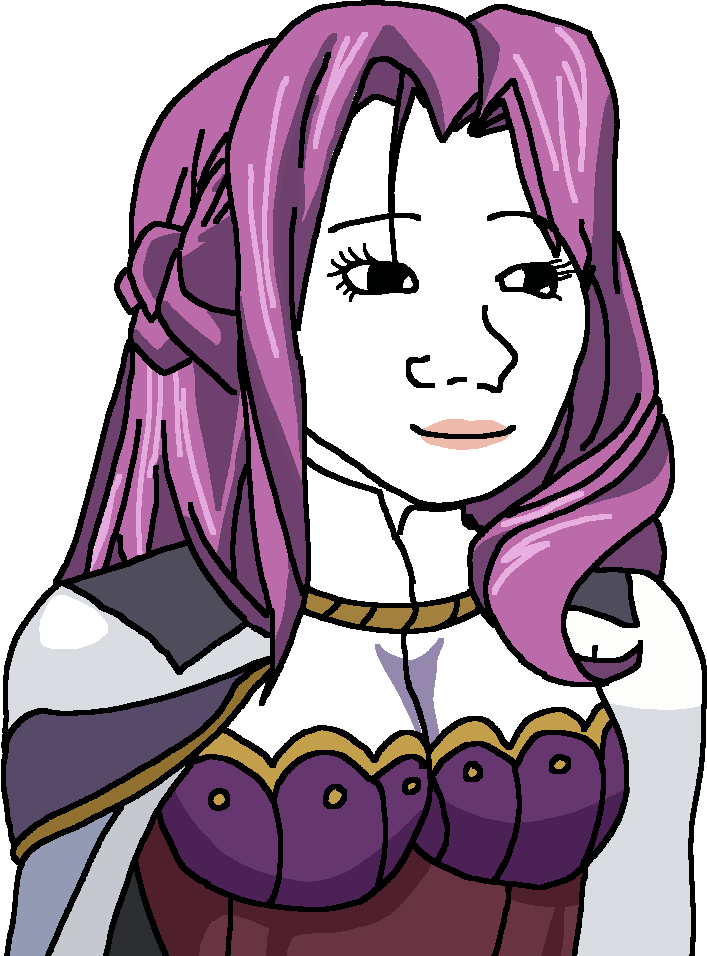
Label: 5_Trad_Wife